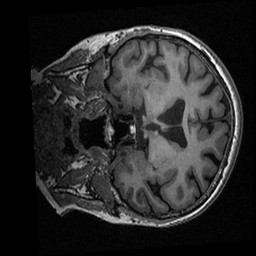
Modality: T1w
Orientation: coronal
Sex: female
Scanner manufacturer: ge
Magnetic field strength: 3 T
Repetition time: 0.0064 s
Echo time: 0.00281 s